Question: I'm using Telerik Mvc RadGrid and I want to get row values from the grid
This is my grid
'''
@( Html.Telerik().Grid<Orpac.Models.Pm_Web_VehGet_Result>()
.Name("grdTransactions").NoRecordsTemplate("No record to display")
.Localizable("")
.DataBinding(d => d.Ajax().Select("GridTransactionBinding", "Transaction"))
.HtmlAttributes("width: 100%;cellpadding:0;")
.Columns(columns =>
{
columns.Bound(e => e.VdvId).Width(90).Title((string)ViewData["CardNo"]);
columns.Bound(e => e.FdpDepNam).Width(60).Title((string)ViewData["Department"]);
columns.Bound(e => e.VehPlate).Width(70).Title((string)ViewData["Plate"]);
columns.Bound(e => e.VehName).Width(60).Title((string)ViewData["Name"]);
columns.Bound(e => e.VehSurname).Width(60).Title((string)ViewData["Surname"]);
columns.Bound(e => e.VehAmtLim).Width(70).Title((string)ViewData["CurrentAmount"]);
columns.Bound(null).Width(110).ClientTemplate("<input type='text' id='current' onchange='changesum()' class='txtLA' onkeypress='return isNumber(event)'/>").Title((string)ViewData["LoadAmount1"]);
columns.Bound(null).Width(60).ClientTemplate("<span id='total' class='txtTA'/>").Title((string)ViewData["TotalAmount"]);
})
.ClientEvents(events => events.OnRowDataBound("onRowDataBoundTrans"))
.Selectable()
.Sortable()
.Pageable()
.Groupable()
.Filterable(filtering => filtering.Enabled((bool)ViewData["filtering"]))
.Footer(true)
.Scrollable(scrolling => scrolling.Height(300))
.Resizable(config =>
{
config.Columns(true);
})
.Reorderable(config =>
{
config.Columns(true);
})
.ColumnContextMenu()
)
'''

In this grid I just want to get "CurrentAmount" value from row and "LoadAmount" value from textbox which is inside the row and sum of two value write the total value in "TotalAmount"
Also i can sum two values ("CurrentAmount" and "LoadAmount") on onrowdatabound function
But i want to sum this two value on Textbox textchanged which textbox in "LoadAmount" row
how can i get values of that textbox row ?
Do you have any expriences about this topic
Thanks
Saul
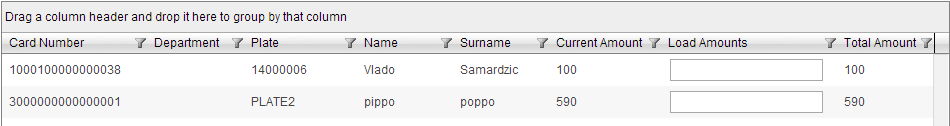
Answer: I ate my two days on this staff but also i solve this problem.
The Telerik MVC Grid has some ClientEvents . The is the answer of my question.
Because when you use you can reach that rows all data with this event. Here is the
blog <URL>
And this is my example
'''
function onsave(e) {
var values = e.values;
var dataItem = e.dataItem;
var cur = parseInt(values.LoadAmount);
var total = cur + dataItem.TotalAmount;
e.cell.nextSibling.innerText = total;
}
'''
Take Care